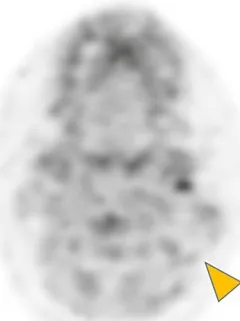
Radiological findings about four months after the start of chemotherapy. (c, d) An FDG-PET image in the delayed phase/computed tomography, a fusion image acquired in the axial plane, and an FDG-PET image in the delayed phase acquired in the axial plane show reductions in the size of a lymph node with almost complete disappearance of FDG accumulation (arrowhead).
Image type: radiology (pet)